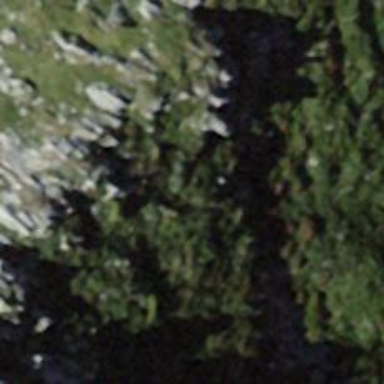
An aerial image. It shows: Arete in nature.